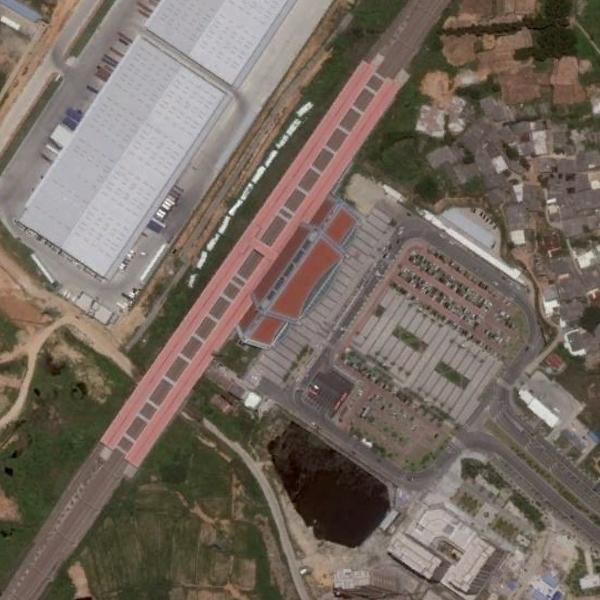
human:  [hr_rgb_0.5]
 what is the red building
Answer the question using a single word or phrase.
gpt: railway station